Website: home-depot
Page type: billing-address
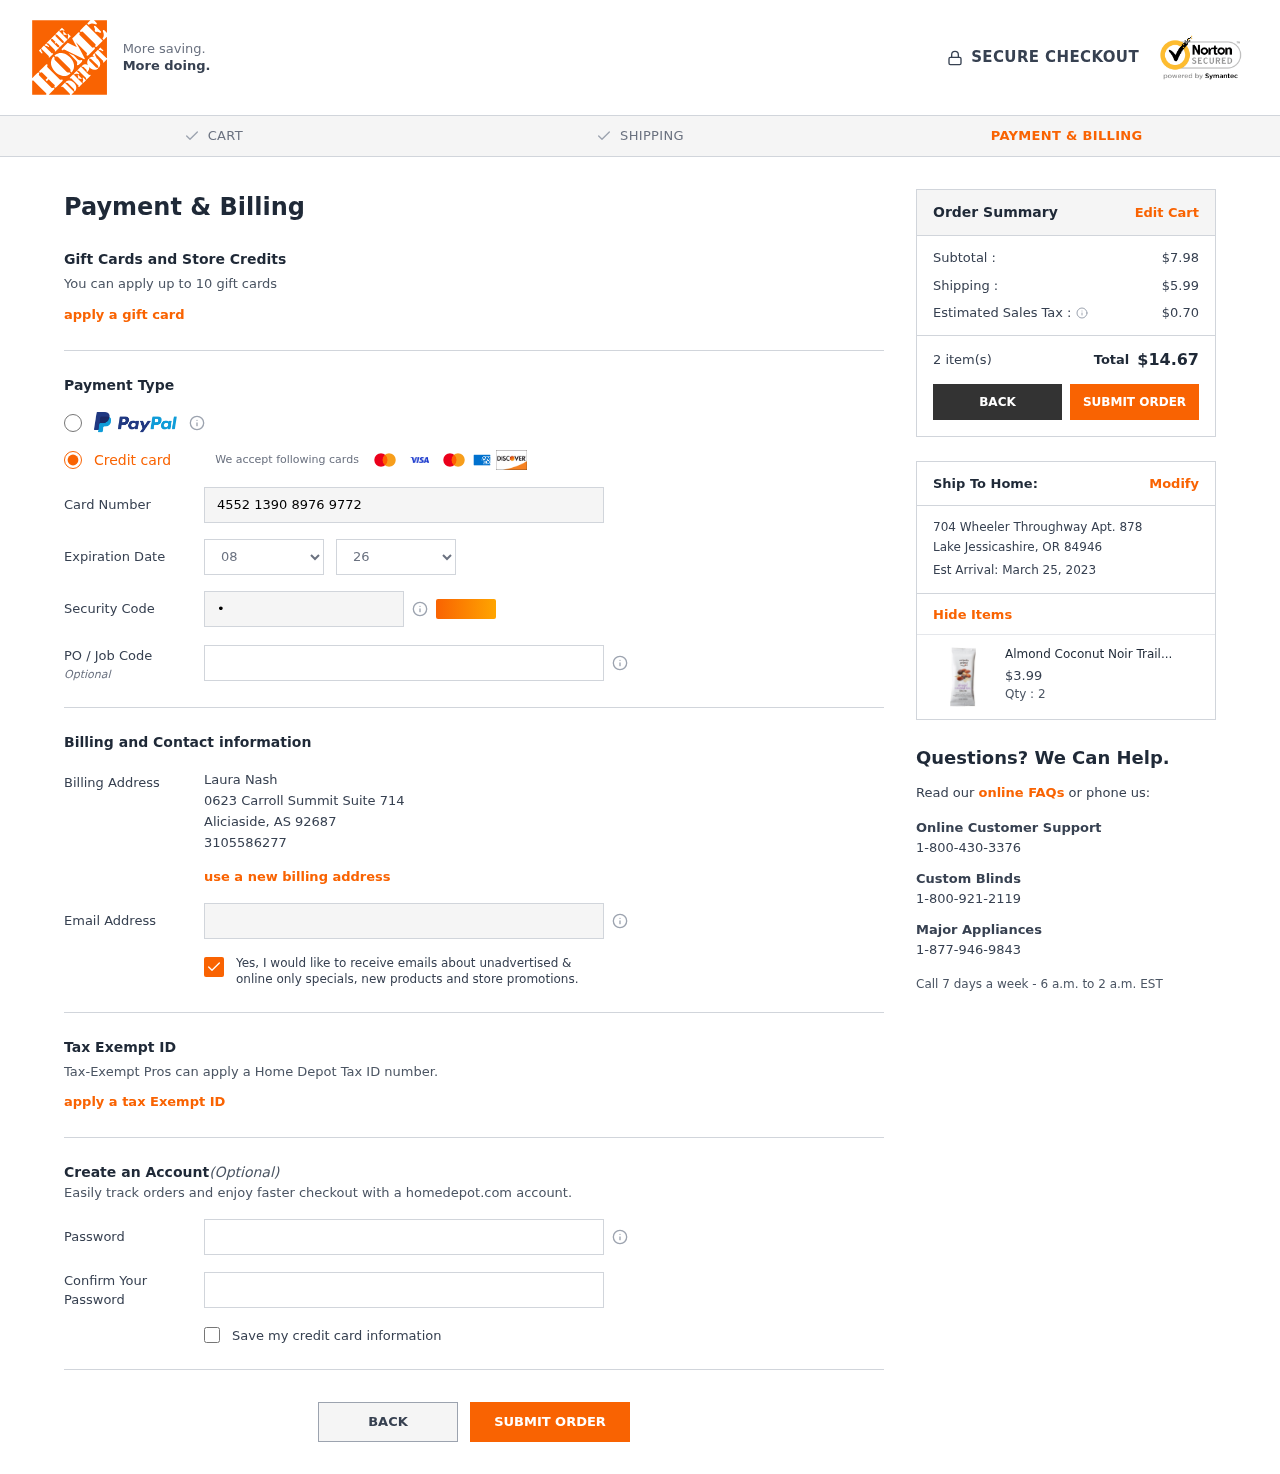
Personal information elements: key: PII_CARD_CVV
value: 852
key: PII_CARD_EXPIRY_MONTH
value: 08
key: PII_CARD_EXPIRY_YEAR
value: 26
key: PII_CARD_NUMBER
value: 4552 1390 8976 9772
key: PII_CITY
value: Aliciaside
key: PII_CITY2
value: Lake Jessicashire
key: PII_EMAIL
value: lauranash@gmail.com
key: PII_FULLNAME
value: Laura Nash
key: PII_JOB_CODE
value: J107430
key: PII_PHONE
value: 3105586277
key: PII_POSTCODE
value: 92687
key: PII_POSTCODE2
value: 84946
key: PII_STATE_ABBR
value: AS
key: PII_STATE_ABBR2
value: OR
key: PII_STREET
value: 0623 Carroll Summit Suite 714
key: PII_STREET2
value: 704 Wheeler Throughway Apt. 878
Product elements: key: PRODUCT1_NAME
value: Almond Coconut Noir Trail Mix Snack Pack, 1.5 oz single serve (Pack of 300)
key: PRODUCT1_PRICE
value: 3.99
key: PRODUCT1_QUANTITY
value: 2
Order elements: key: ORDER_SUBTOTAL
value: $7.98
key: ORDER_SHIPPING_COST
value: $5.99
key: ORDER_TAX
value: $0.70
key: ORDER_NUM_ITEMS
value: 2 item(s)
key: ORDER_TOTAL
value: $14.67
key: ORDER_DELIVERY_DATE
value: Est Arrival: March 25, 2023